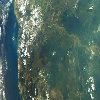
Label: land